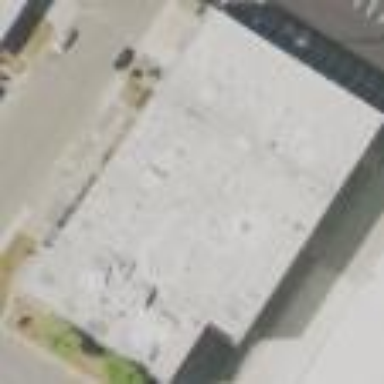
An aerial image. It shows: Building.